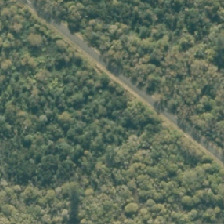
Land cover: deciduous_hardwood